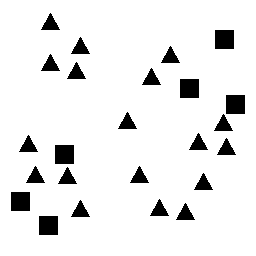
Squares: 6
Triangles: 18
Stars: 0
Total shapes: 24